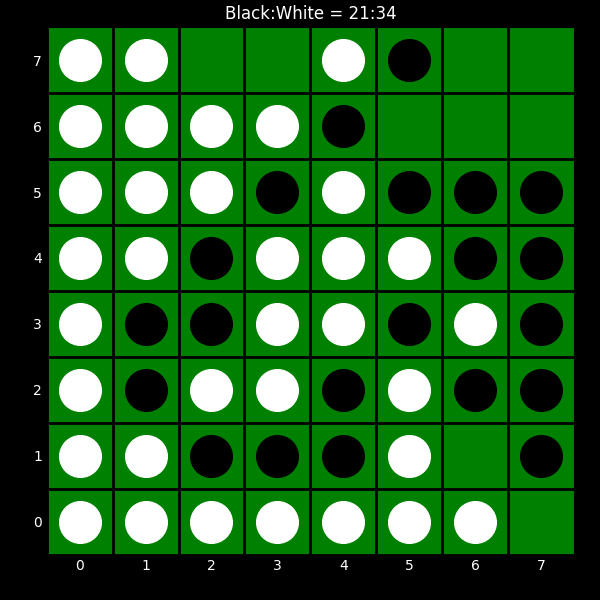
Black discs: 21
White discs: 34